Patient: sex F, age 44
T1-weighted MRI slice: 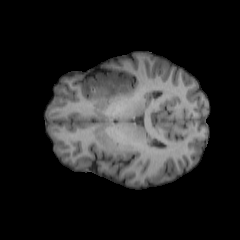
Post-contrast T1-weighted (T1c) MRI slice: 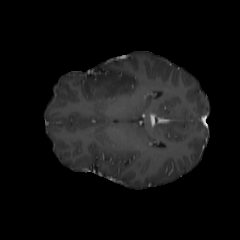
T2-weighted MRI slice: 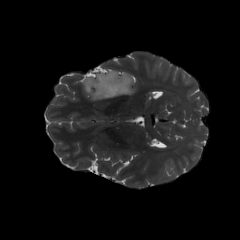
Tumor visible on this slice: yes
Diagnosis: Oligodendroglioma, IDH-mutant, 1p/19q-codeleted
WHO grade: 2